Question: I have 5 elements in a jQuery slider, the slider elements are then cloned once so there are enough elements for a circular continuous slide.
Here is the code i am using to clone my elements:
'''
$mo.prepend($mo.children().clone().removeClass('active'));
'''
On the first instance the Cufon works great, but after it's been cloned it seems to break it's layout, by adding spacing and keeping the cufontext behind the element.
Here is an image to better describe the issue:

I have tried the following to try and refersh and re-instate the cufon text;
'''
$mo.prepend($mo.children().clone().removeClass('active').show(function(){
Cufon.refresh();
}));
'''
i have also tried re-defining the cufon with 'Cufon.replace()' has anyone had this issue before, and if so how did you fix it?
I have noticed the CSS attributes that are on the first instance of the cufontext are lost in-transit once the clone has been completed.
Note these issues are only in IE7 (and probably lower)
I have replicated the issue, in JSBIN it does exactly what is happening on my site,
<URL>
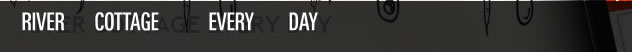
Answer: So i figured out how to do this, i realized that jQuery was also copying the 'cufon' elements from the HTML, so when i reinstated a cufon.register or refresh it would try to apply it to the 'cufon' elements already registered.
To resolve this issue i simply cleaned out the objects before invoking '.clone()'.
You will probably clean out your object different to me, but hey it works so here is the code that I used.
'''
$('#clone').click(function(){
var _object = $('h1:eq(0)').clone();
var _text = _object.text();
_object.find('cufon').remove();
_object.text(_text);
$('body').append(_object).show(function(){
Cufon.refresh();
});
});
'''
<URL> -> Working Example